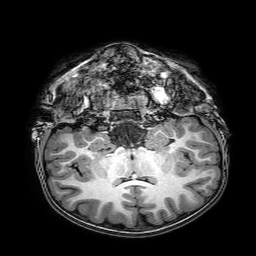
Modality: T1w
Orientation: sagittal
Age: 6
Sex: female
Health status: healthy